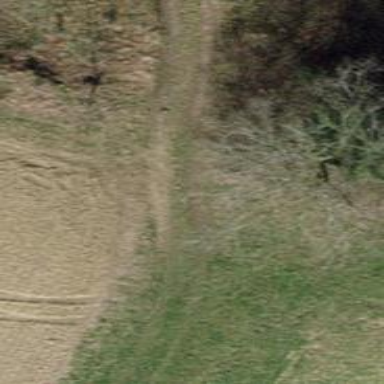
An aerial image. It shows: Path with pebblestone surface.